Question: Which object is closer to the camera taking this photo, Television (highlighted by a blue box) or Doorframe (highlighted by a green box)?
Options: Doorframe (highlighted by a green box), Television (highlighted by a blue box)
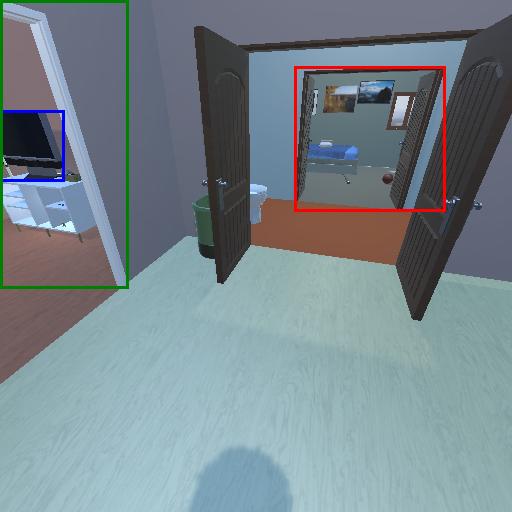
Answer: Doorframe (highlighted by a green box)